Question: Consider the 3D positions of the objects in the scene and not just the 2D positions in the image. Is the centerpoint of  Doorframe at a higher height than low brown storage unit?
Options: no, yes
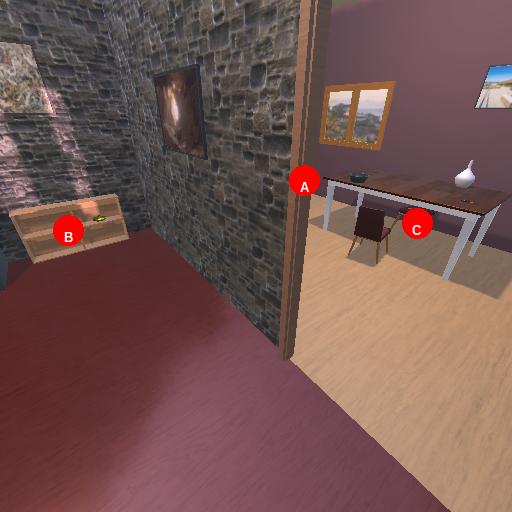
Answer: no